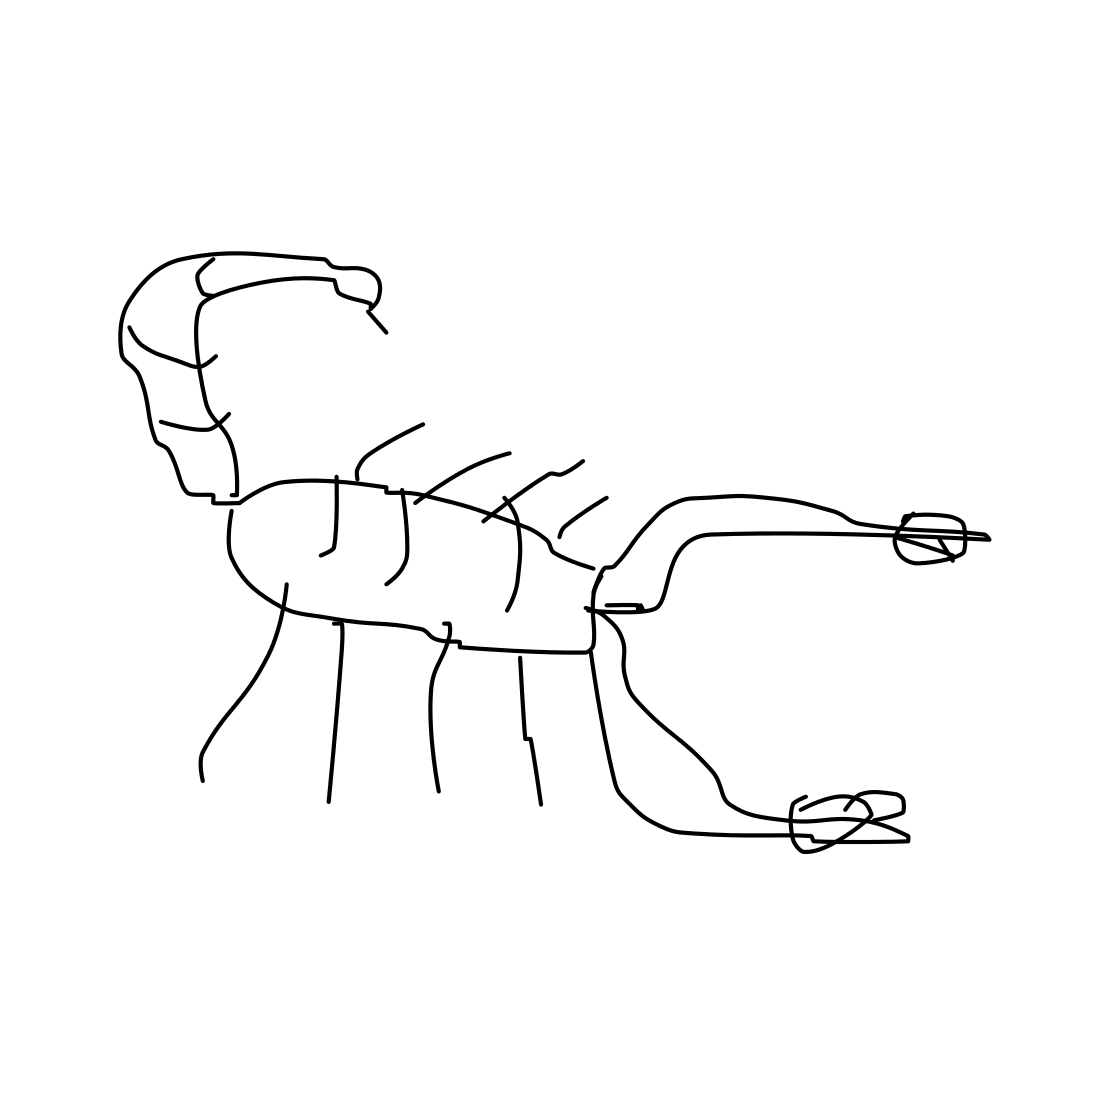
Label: scorpion